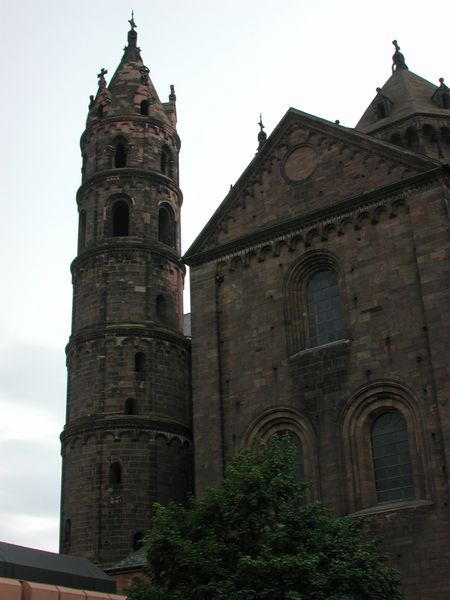
Titel: Dom St. Peter und Paul in Worms
Standort: Worms, Dom (EU - D - RP)
Schlagwörter: baum, blätter, dunkel, himmel, laub, wolken, fenster, dach, gebäude, stein, busch, kirche, blatt, front, turm, turmspitze, fassade, mauer, rundbogen, hoch, zinnen, foto, fotografie, kreuz, ziegelsteine, romanik, busche, öffnungen, romanisch, gesimse, turmkreuz, gebäiude